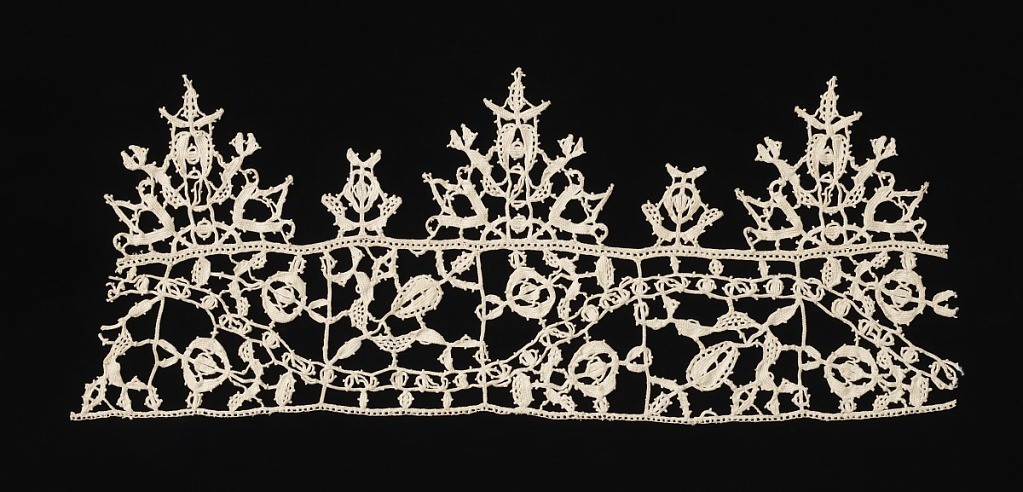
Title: Band
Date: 16th–17th century
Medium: linen Technique: needle lace
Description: Fragment of band with a floral tab fringe.